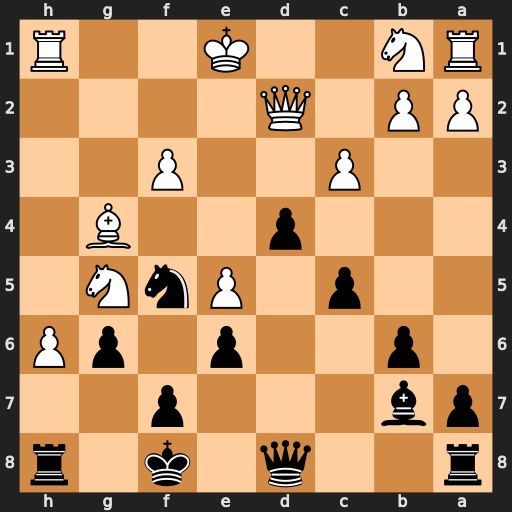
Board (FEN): r2q1k1r/pb3p2/1p2p1pP/2p1PnN1/3p2B1/2P2P2/PP1Q4/RN2K2R
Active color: b
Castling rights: KQ
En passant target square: -
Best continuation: Ne3 Nxf7 Kxf7